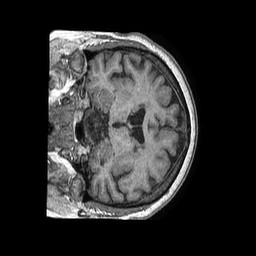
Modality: T1w
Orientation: coronal
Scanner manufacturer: philips
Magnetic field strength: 1.5 T
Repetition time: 0.007667 s
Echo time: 0.003522 s